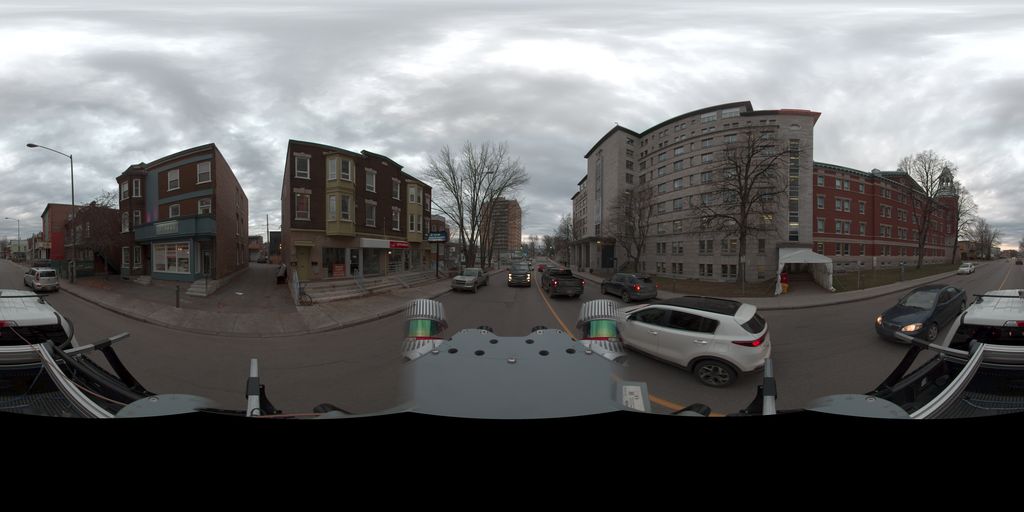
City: quebec_city